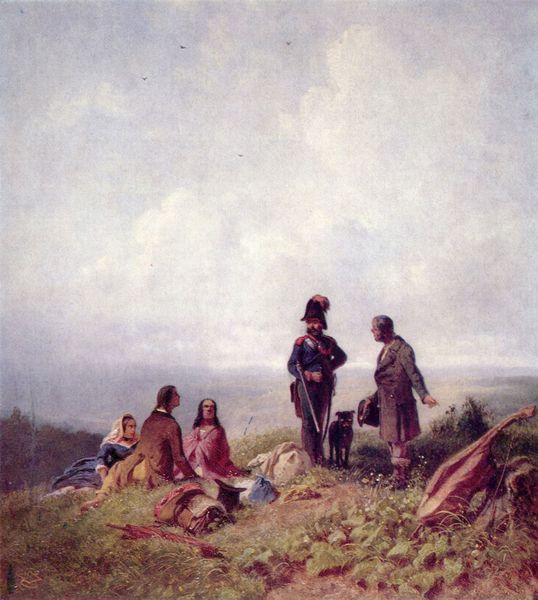
Titel: Wo ist der Paß?
Künstler: Carl Spitzweg
Standort: Schweinfurt
Institution: Sammlung Georg Schäfer
Schlagwörter: berg, blau, blätter, feder, felsen, gemälde, gruppe, hand, himmel, mann, umhang, wolken, frauen, grün, landschaft, menschen, ocker, sitzen, blumen, braun, frankreich, frau, grau, hintergrund, hut, hüte, kleid, kleider, männer, schwarz, weiss, ausblick, gras, hund, rasen, rot, schirm, wiese, wolke, beige, gespräch, haube, leute, malerei, zylinder, anzug, bart, jacke, arm, federn, kleidung, stehen, stein, bild, fünf, instrument, ebene, feld, ferne, gräser, horizont, hügel, natur, vögel, weite, mantel, pose, realismus, familie, bass, gitarre, kontrabass, musik, musiker, pflanzen, tal, wald, anhöhe, genre, deutschland, federbusch, hellblau, aussicht, ruhe, ruhen, naturalismus, cello, gepäck, mittag, fels, gebirge, gipfel, farbe, nebel, alm, ausflug, pause, picknick, rast, figuren, romantik, staffage, historienbild, musikinstrument, zeigen, bauer, spitzweg, zigeuner, höhe, militär, polizist, schwert, säbel, uniform, soldat, waffe, volk, epauletten, napoleon, helm, offizier, treffen, armee, jagd, jäger, jesus, gewehr, wanderer, general, flinte, landpartie, verblauung, reisende, ausruhen, unterwegs, wanderung, frage, roma, lagern, kadaver, musikanten, männre, hunf, hauptmann, fragen, preußisch, chello, schrot, korporal, baßgeige, wo ist der pass, 1800, 19 jahrhundert, spielleute, schirn, celo, landliche szenerie, erlaubnis